【题型】填空题　【知识点】平面几何　【难度】easy
如图，直线 \(AD \parallel BE \parallel CF\)，直线 \(l_1\)，\(l_2\) 与这三条平行线分别交于点 \(A\)、\(B\)、\(C\) 和点 \(D\)、\(E\)、\(F\)。若 \(AB:BC = 1:2\)，\(DE = 3\)，则 \(DF\) 的长为 \underline{\quad\quad}。

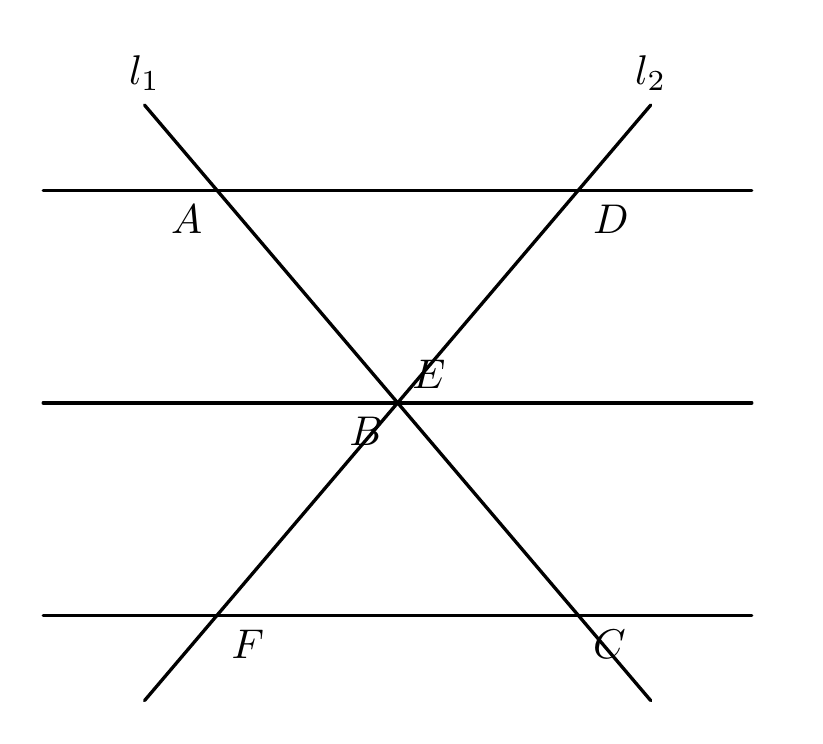
【解答】
【答案】\(\boldsymbol{9}\)
\vspace{1em}
【分析】本题主要考查平行线分线段成比例定理。直接利用平行线分线段成比例定理进而得出 \(\frac{AB}{BC} = \frac{DE}{EF}\)，再将已知数据代入求出即可。
\vspace{1em}
【详解】解：\(\because AD \parallel BE \parallel CF\)，
\[
\therefore \frac{AB}{BC} = \frac{DE}{EF},
\]
\(\because AB:BC = 1:2\)，\(DE = 3\)，
\[
\therefore \frac{1}{2} = \frac{3}{EF},
\]
\[
\therefore EF = 6,
\]
\[
\therefore DF = EF + DE = 6 + 3 = 9,
\]
故答案为：\(\boldsymbol{9}\)。